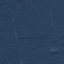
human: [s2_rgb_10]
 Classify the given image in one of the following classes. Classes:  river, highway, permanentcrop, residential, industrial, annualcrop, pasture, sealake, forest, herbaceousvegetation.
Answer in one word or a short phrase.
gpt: Forest